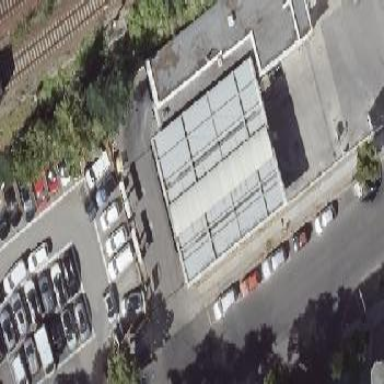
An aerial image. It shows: View of roof of building.